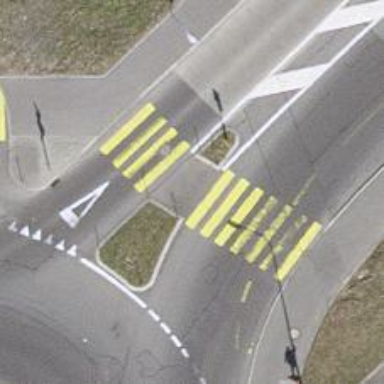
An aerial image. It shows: Marked zebra crossing with island in the middle.